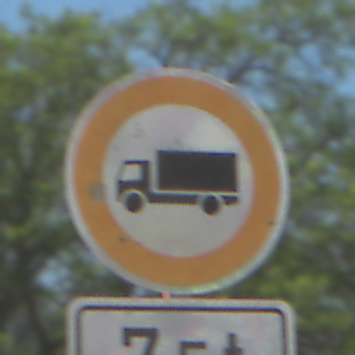
Verkehrszeichen: VerbotFuerKraftfahrzeugeUeberDreiKommaFuenfTonnen
Zusatzzeichen unten: SonstigeBeschraenkungen4
Umgebung: Outdoor, Nature
Tageszeit: Midday
Wetter: Clear
Licht: Natural
Jahreszeit: NotSpecified
Kontrast: HighContrast